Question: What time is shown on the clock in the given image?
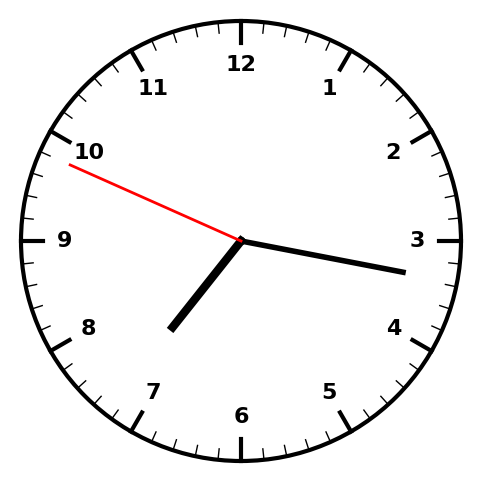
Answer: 07:16:49